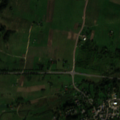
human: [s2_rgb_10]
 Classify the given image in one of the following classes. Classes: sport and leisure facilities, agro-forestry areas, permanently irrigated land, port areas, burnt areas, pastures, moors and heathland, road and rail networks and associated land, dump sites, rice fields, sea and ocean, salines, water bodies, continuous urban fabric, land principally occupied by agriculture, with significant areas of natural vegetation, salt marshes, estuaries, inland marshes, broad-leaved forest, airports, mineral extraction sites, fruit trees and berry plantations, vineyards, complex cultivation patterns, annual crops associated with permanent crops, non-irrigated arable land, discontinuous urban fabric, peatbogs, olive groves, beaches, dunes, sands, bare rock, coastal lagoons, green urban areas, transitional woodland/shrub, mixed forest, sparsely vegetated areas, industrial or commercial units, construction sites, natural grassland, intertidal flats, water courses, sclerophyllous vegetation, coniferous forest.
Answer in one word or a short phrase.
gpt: discontinuous urban fabric, complex cultivation patterns, land principally occupied by agriculture, with significant areas of natural vegetation, broad-leaved forest